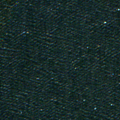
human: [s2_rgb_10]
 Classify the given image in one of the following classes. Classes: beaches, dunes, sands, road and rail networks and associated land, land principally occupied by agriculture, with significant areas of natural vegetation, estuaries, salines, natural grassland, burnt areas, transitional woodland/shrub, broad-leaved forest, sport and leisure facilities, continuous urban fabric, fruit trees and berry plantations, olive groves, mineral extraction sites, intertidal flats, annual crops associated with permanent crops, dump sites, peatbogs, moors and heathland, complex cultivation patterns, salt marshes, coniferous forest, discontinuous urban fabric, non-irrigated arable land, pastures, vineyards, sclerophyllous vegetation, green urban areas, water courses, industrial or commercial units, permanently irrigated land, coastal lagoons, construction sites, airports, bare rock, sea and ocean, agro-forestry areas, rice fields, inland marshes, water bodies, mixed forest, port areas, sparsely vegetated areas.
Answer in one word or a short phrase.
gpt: sea and ocean